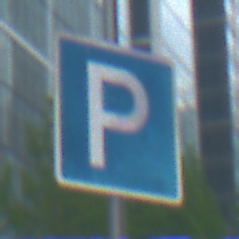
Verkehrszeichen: Parken
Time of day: MorningAfternoon
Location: Outdoor (Urban)
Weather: PartlyCloudy
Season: NotSpecified
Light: Natural